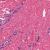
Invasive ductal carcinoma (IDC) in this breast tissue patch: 0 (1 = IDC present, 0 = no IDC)